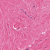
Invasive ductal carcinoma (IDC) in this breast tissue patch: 0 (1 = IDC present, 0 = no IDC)